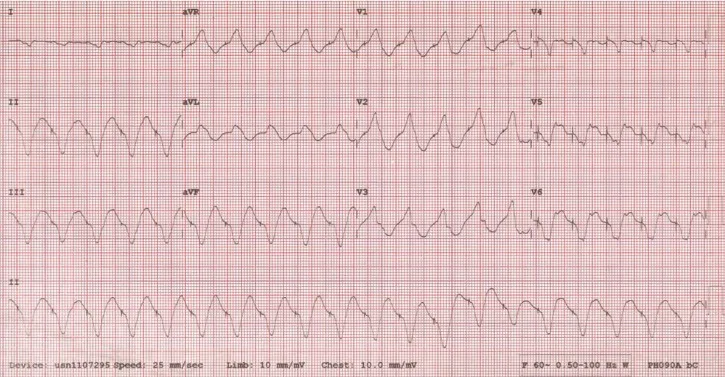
A 12-lead electrocardiogram that demonstrates a wide complex rhythm with pacemaker spikes preceding QRS complexes. The ventricular rate is approximately 440 ms (125 bpm).
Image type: electrography (ekg)